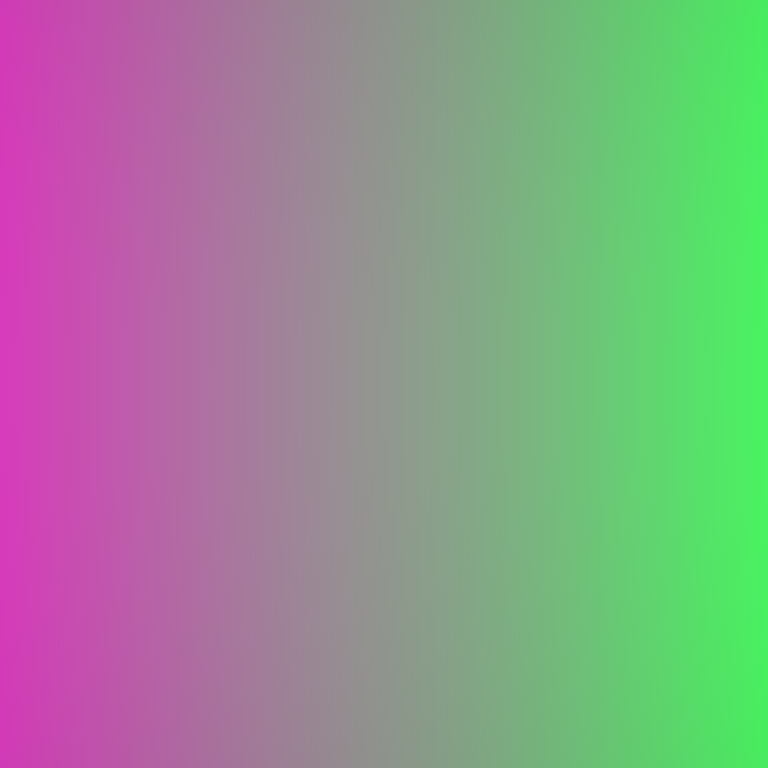
Abstract light effect, smooth gradient from vivid magenta to bright green, energetic atmosphere, soft blend, no room, no furniture, no objects.